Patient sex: M
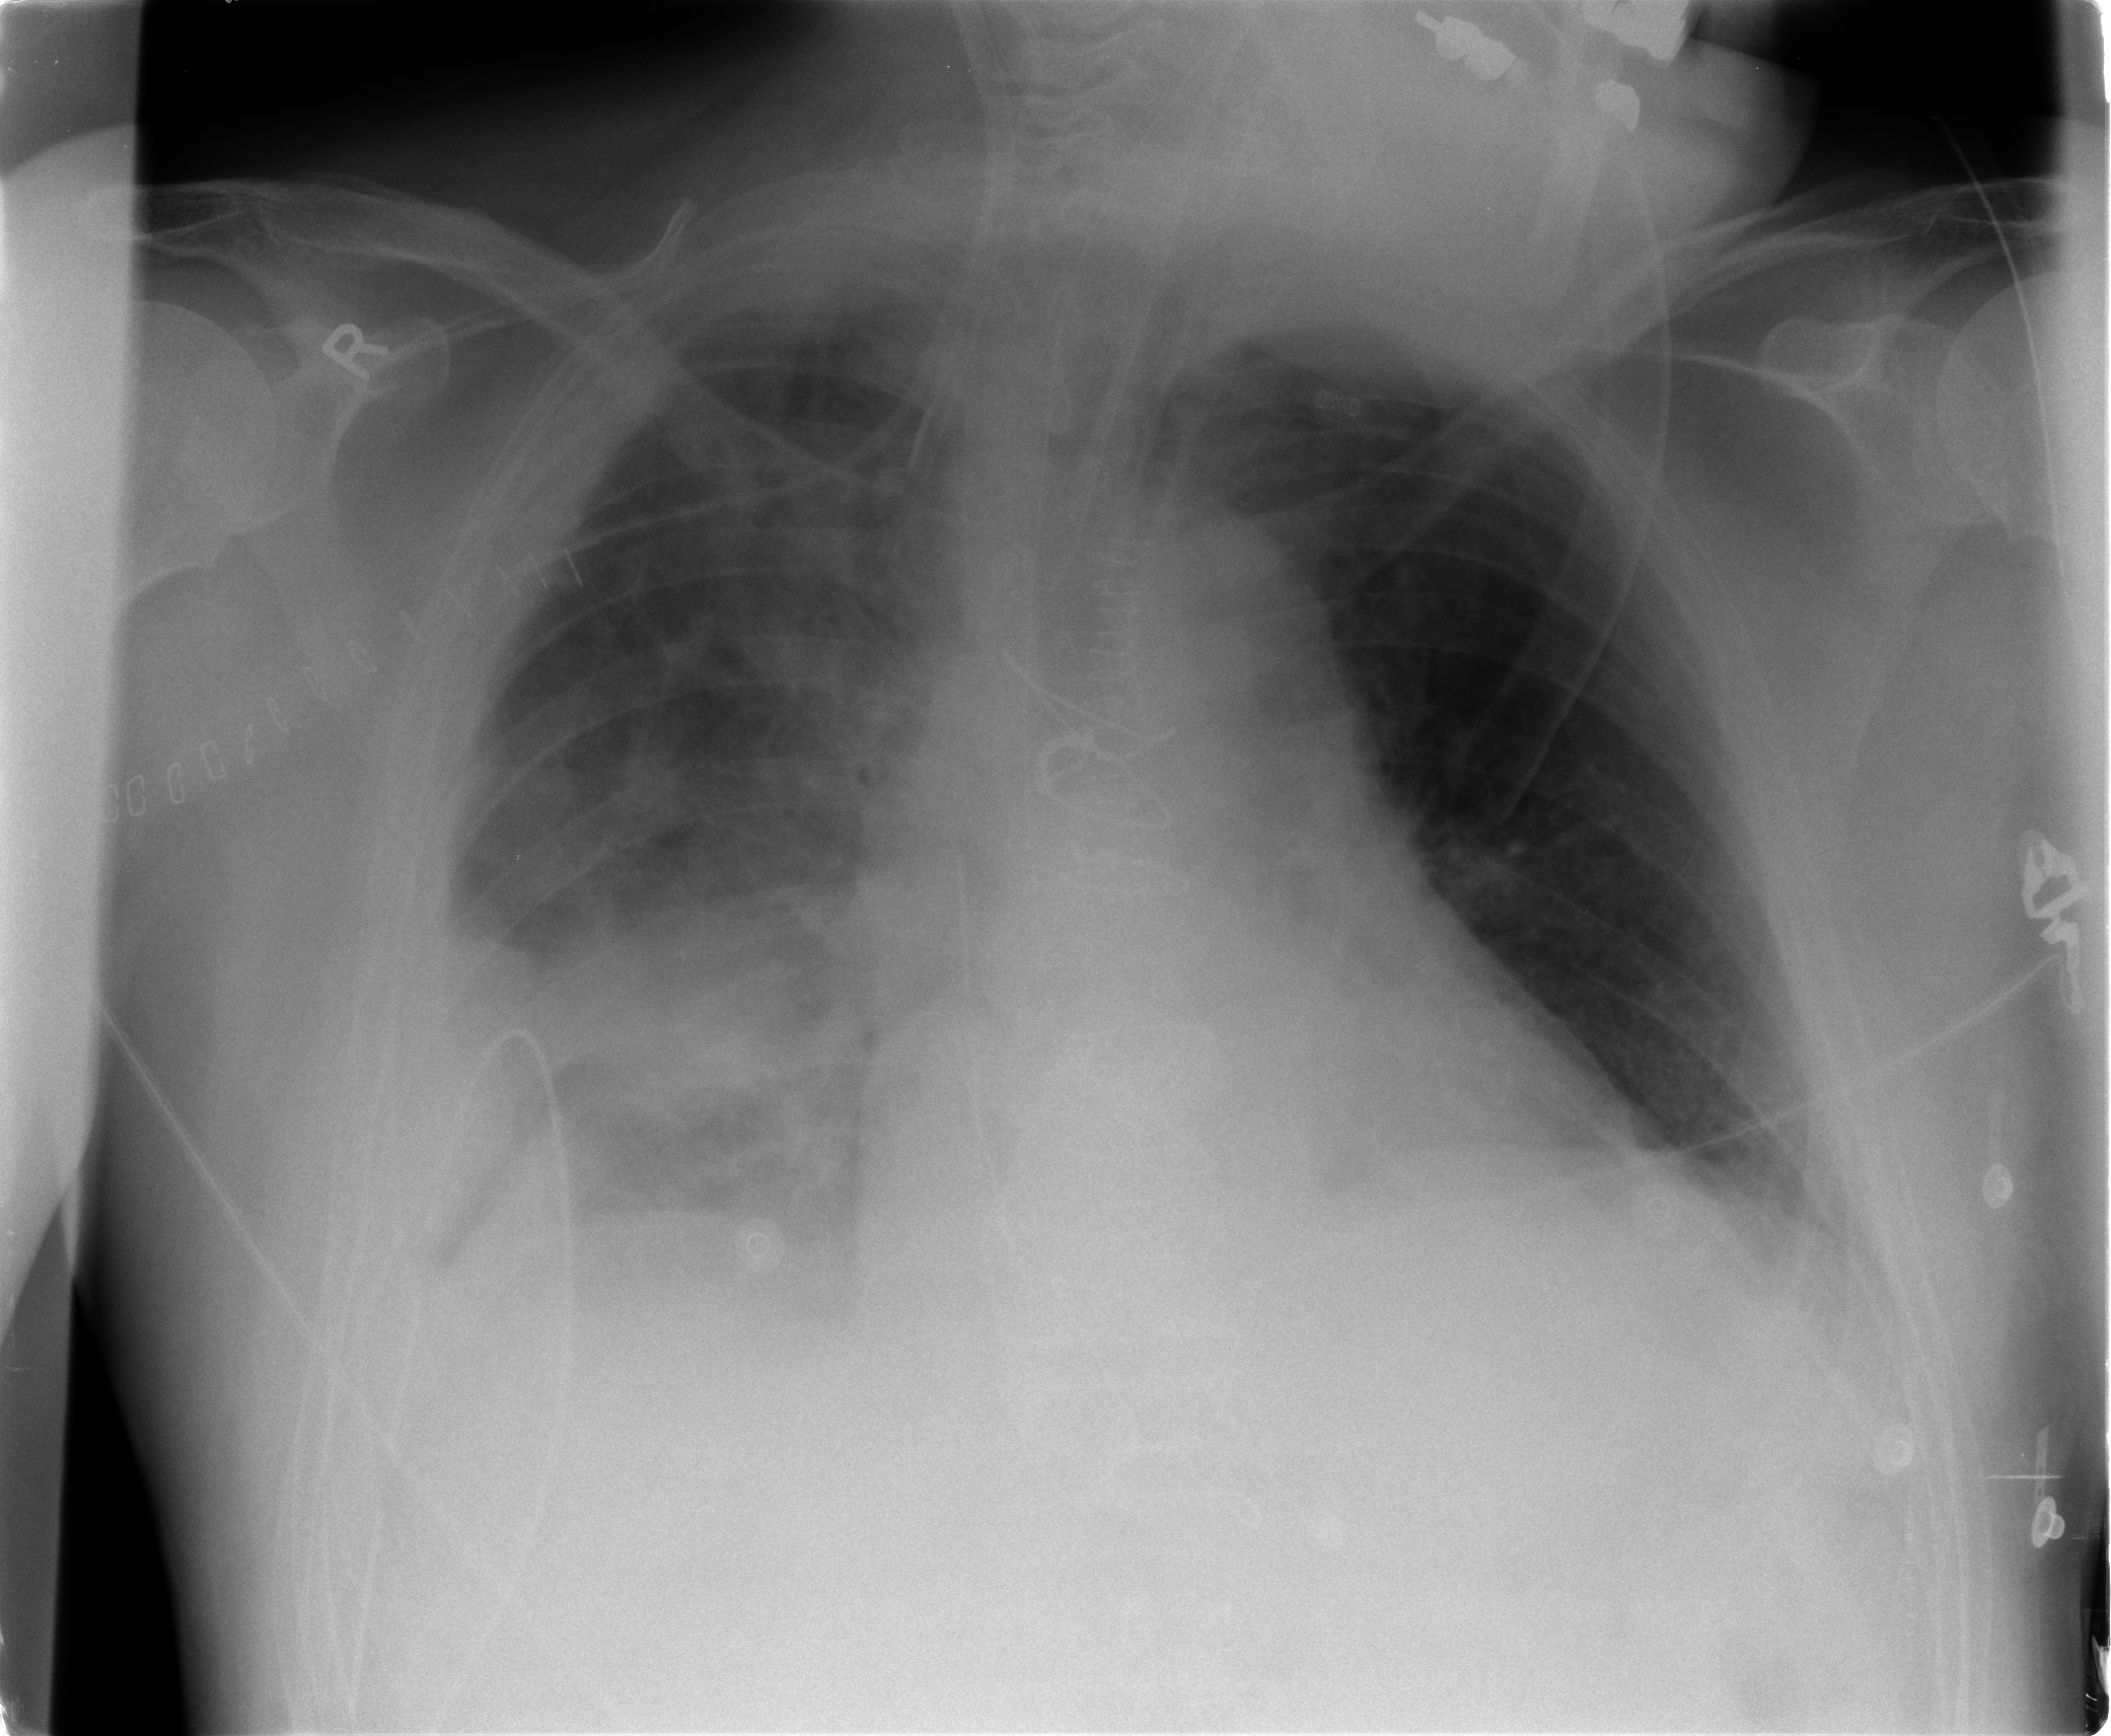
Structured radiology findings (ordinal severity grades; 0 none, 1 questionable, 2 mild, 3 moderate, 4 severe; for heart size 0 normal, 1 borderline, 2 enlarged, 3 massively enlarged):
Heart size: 0
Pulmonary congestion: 1
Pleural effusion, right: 2
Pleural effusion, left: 1
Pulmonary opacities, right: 0
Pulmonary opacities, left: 0
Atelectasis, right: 3
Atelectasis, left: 0